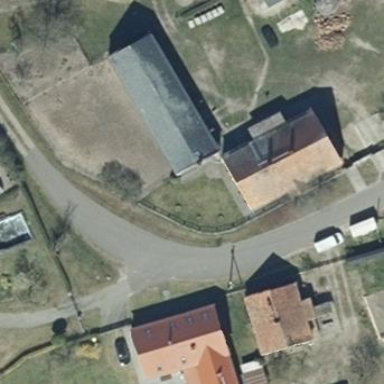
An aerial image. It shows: Building with gabled roof oriented along its structure. The roof is of dark grey color.